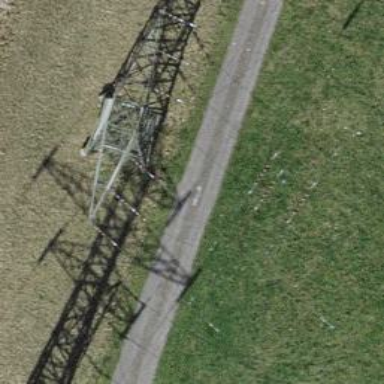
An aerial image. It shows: Three power lines with cables.